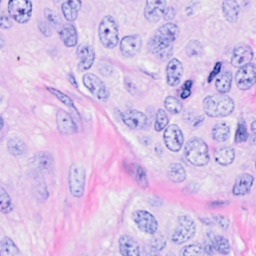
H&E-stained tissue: Breast